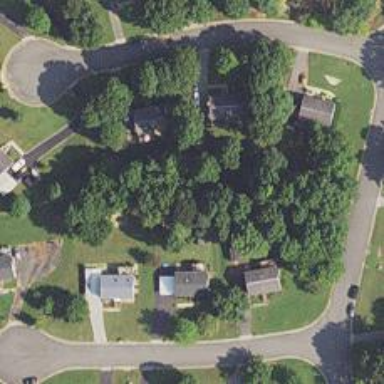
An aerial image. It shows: Neighborhood.